Question: I just attempted to update an existing project to use Maven dependencies as oppose to existing jars that were stored in '/lib/'. However upon doing so, I found that my class images have changed from:

And I don't know why, or what the de-coloured 'J' means. I haven't encountered this in Eclipse before. Can anyone offer any advice?
All of a sudden my application wont boot because it can't find 'main()'.
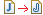
Answer: The icon means the file is recognised as Java source, but no longer as part of your project. Check the build path (and maybe you need to reload from the POM if it is incorrect).